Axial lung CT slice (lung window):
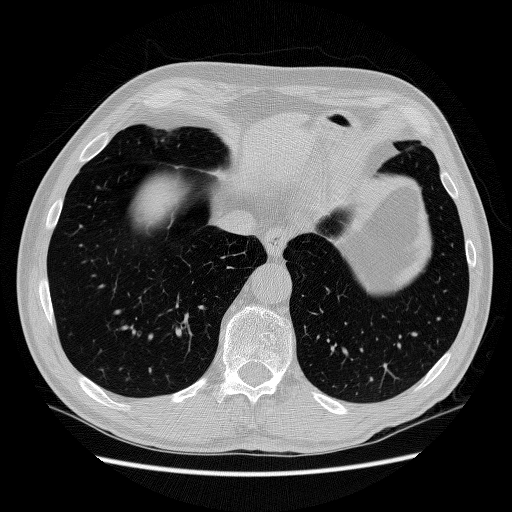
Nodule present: no